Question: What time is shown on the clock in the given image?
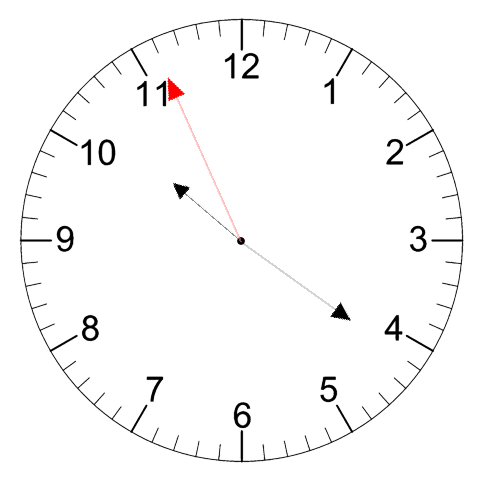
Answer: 10:20:56